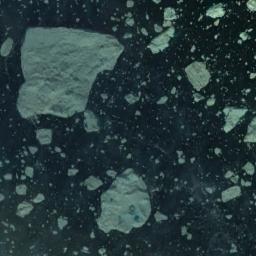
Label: sea_ice